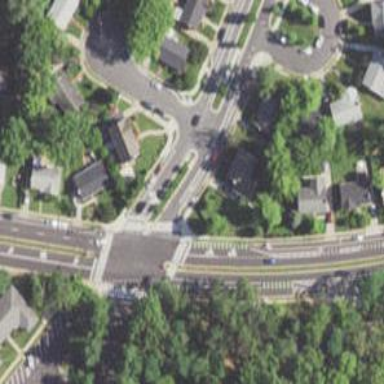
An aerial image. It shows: Marked crossing with zebra stripes on the road.